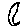
Label: moon